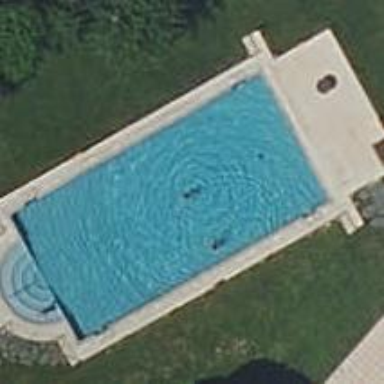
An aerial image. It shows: Swimming pool located in leisure land.